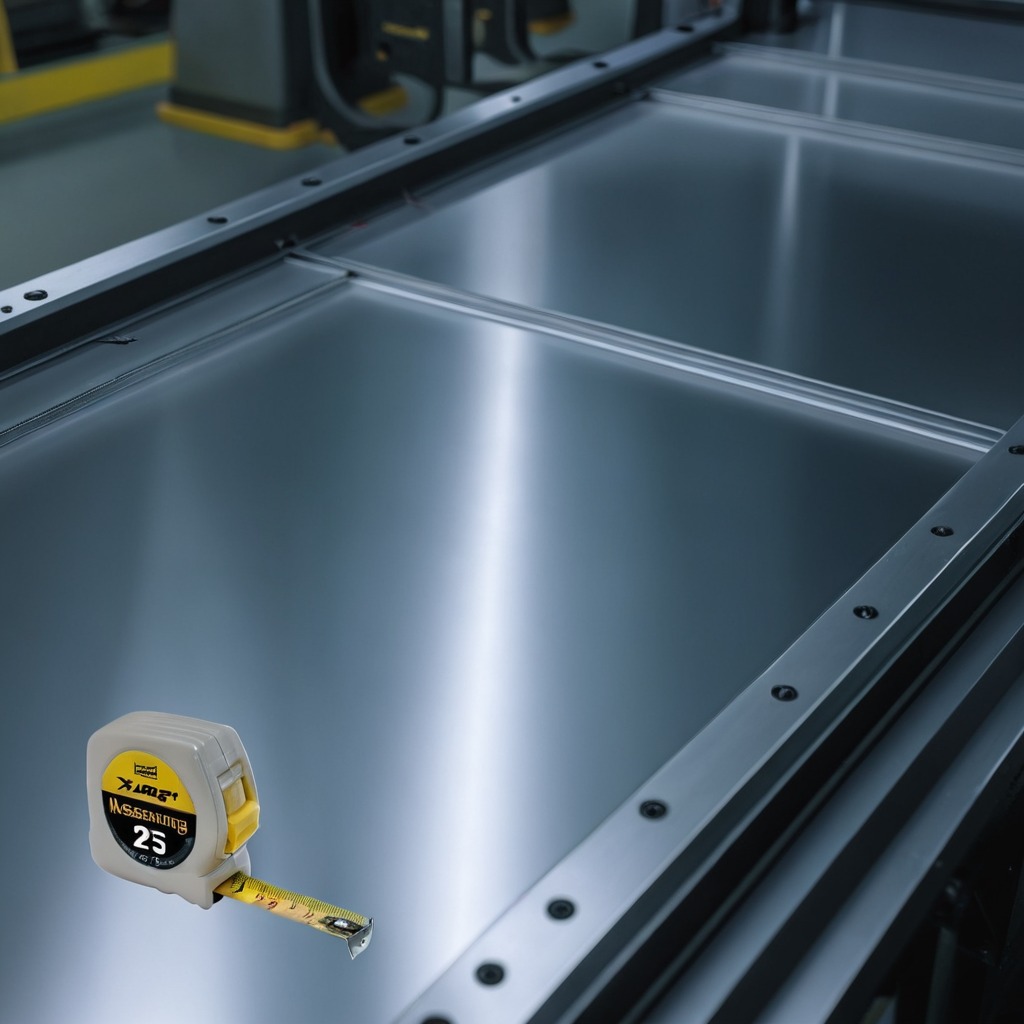
A measuring tape is lying on a metal table in a machine shop under fluorescent lights.